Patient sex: F
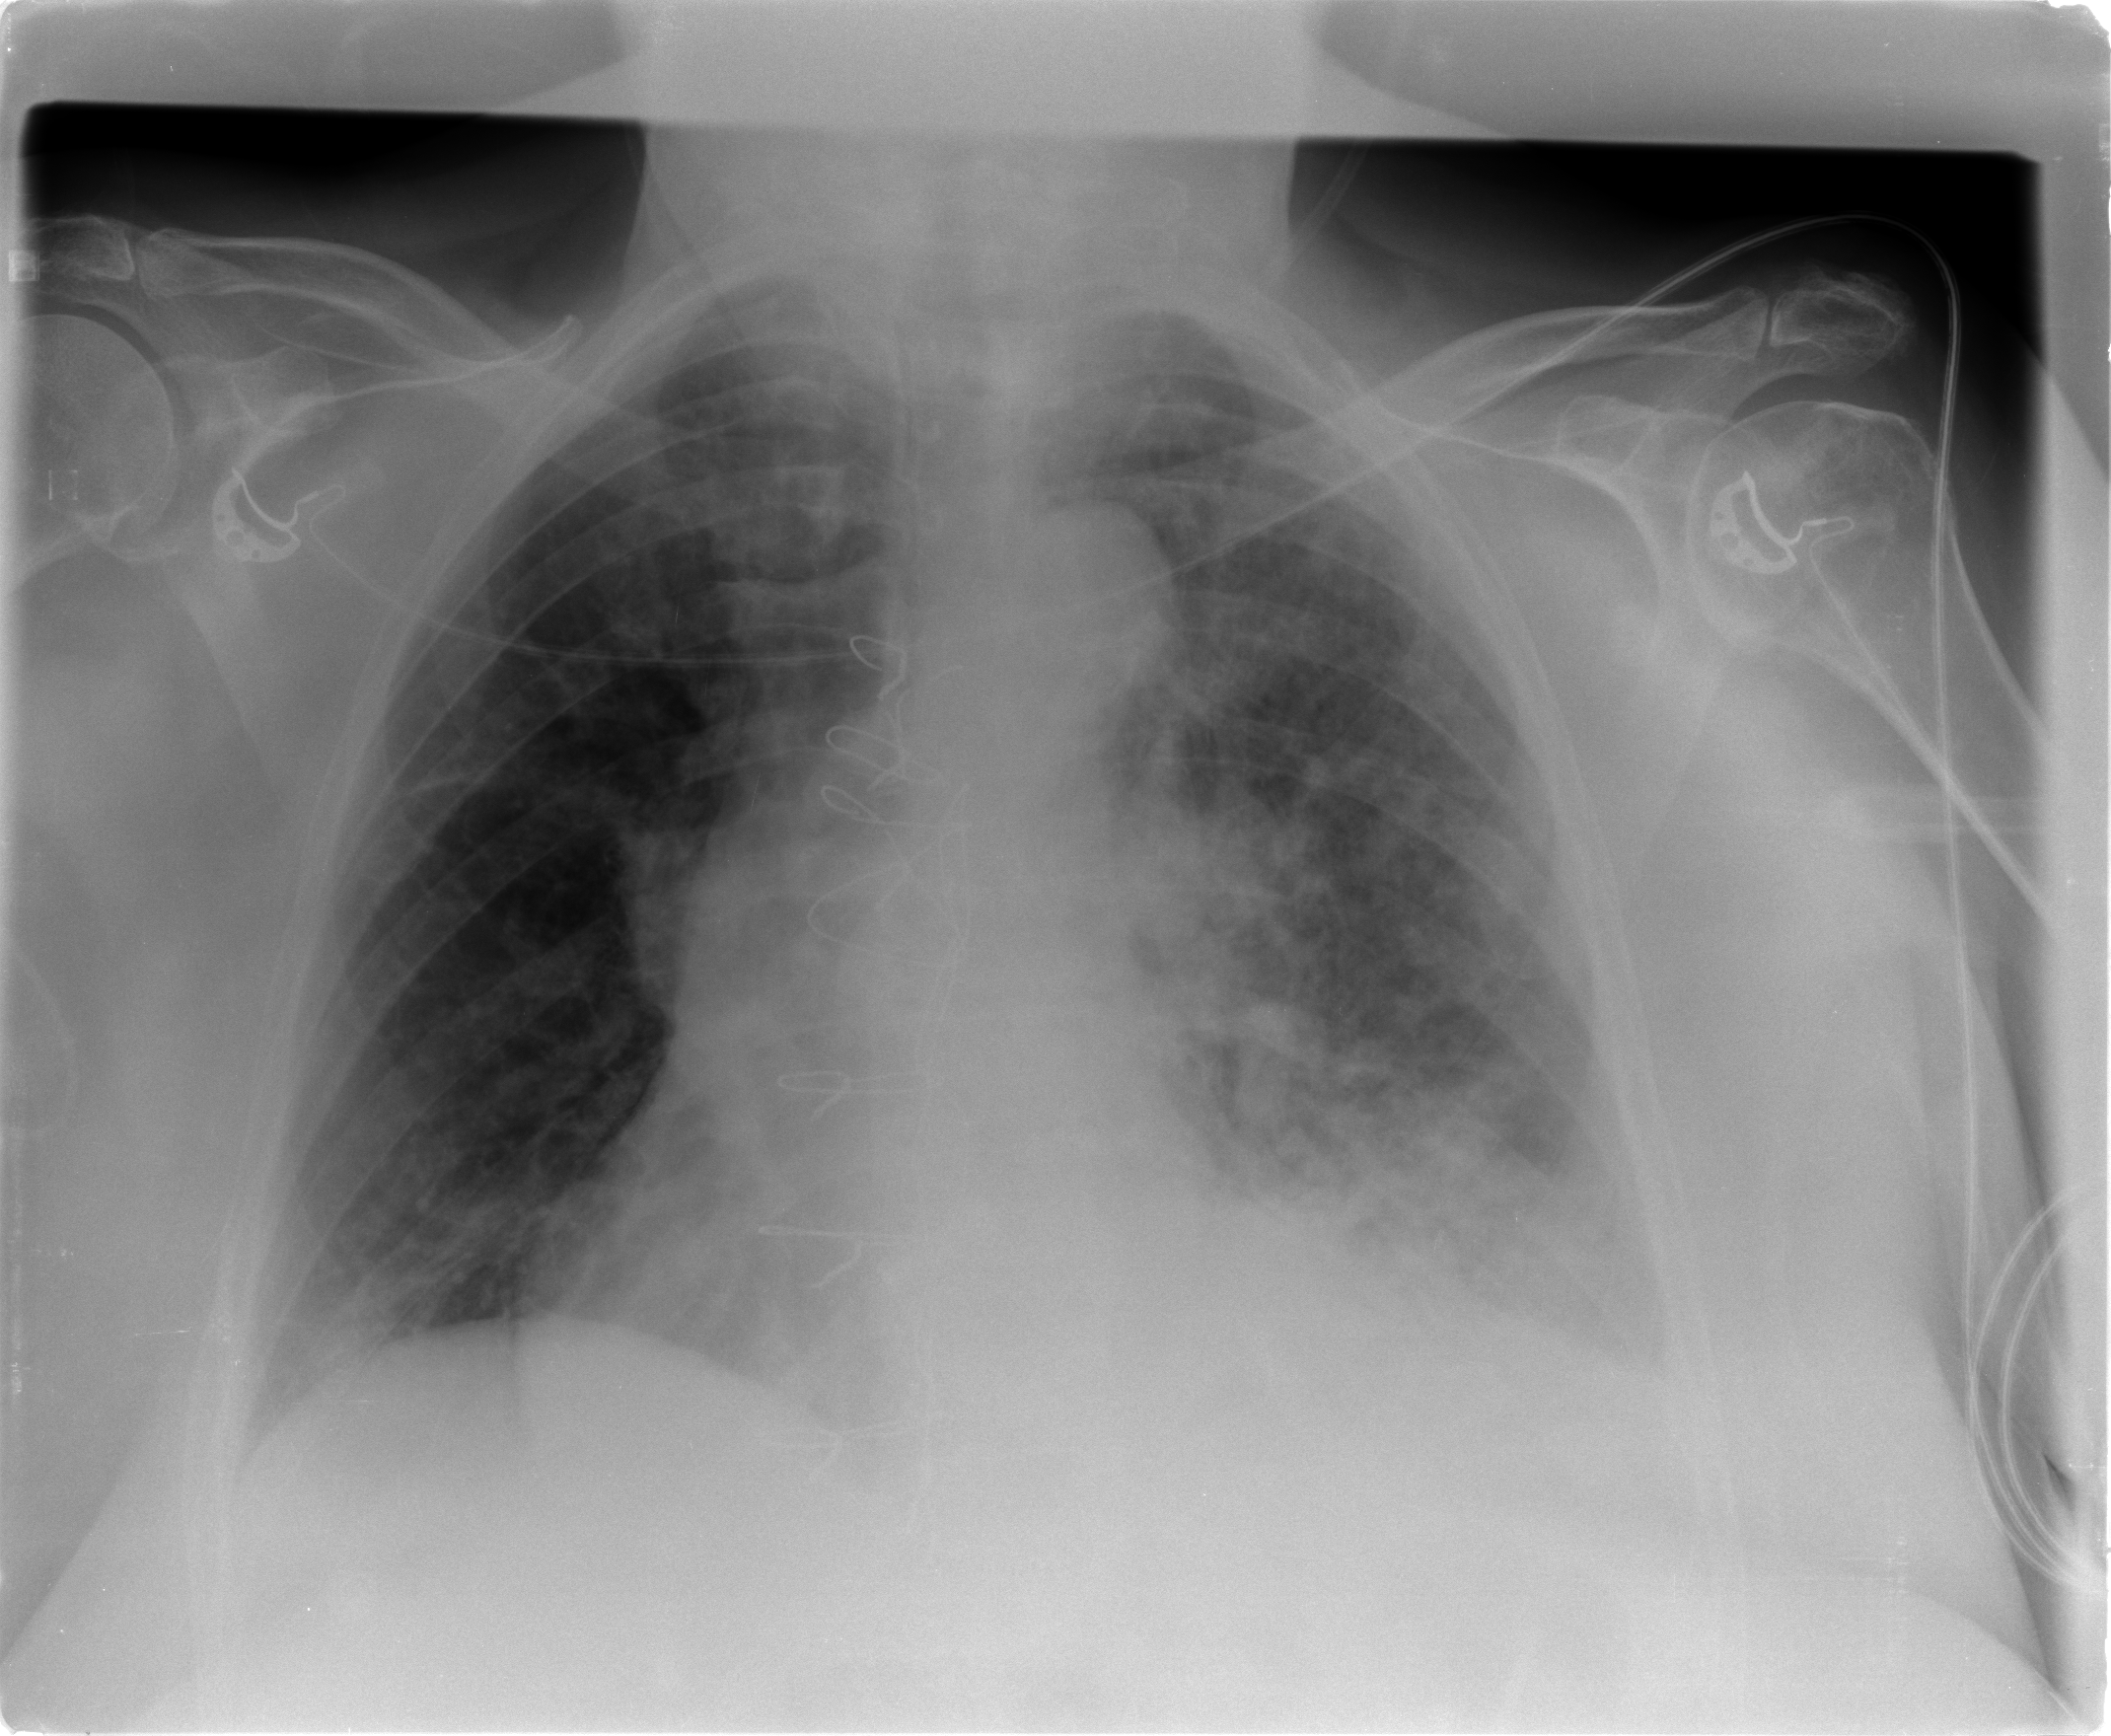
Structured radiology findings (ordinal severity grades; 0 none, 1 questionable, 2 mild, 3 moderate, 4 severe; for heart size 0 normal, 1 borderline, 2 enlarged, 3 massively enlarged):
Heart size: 2
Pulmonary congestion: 2
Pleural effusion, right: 0
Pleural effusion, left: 2
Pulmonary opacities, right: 0
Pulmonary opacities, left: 2
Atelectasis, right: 0
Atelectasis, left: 2